Field crop: tomato
Growth stage: 1
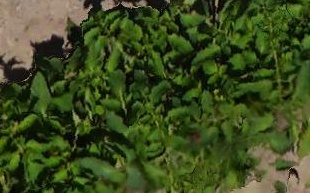
Species: tomato